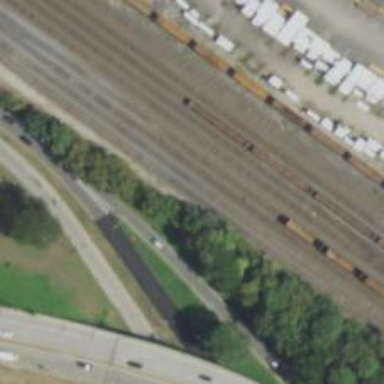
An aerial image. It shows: Railway yard.